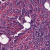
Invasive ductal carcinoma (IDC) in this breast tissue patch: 1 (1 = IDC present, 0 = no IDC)